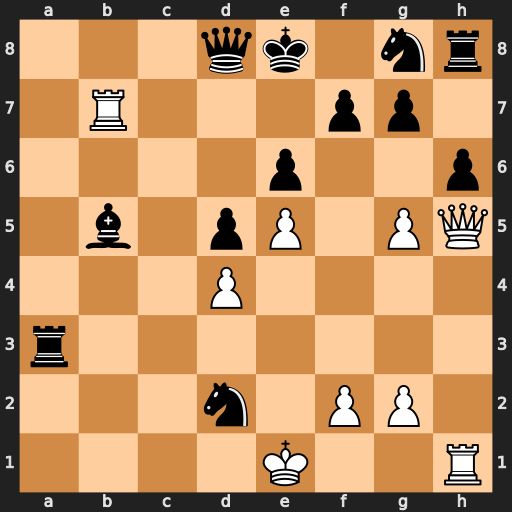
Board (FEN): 3qk1nr/1R3pp1/4p2p/1b1pP1PQ/3P4/r7/3n1PP1/4K2R
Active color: w
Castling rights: Kk
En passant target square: -
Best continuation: Qxf7#